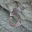
Label: 5